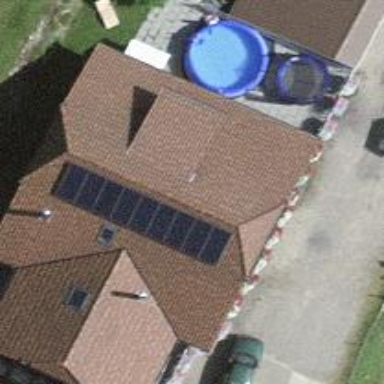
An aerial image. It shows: Solar photovoltaic panel generator.